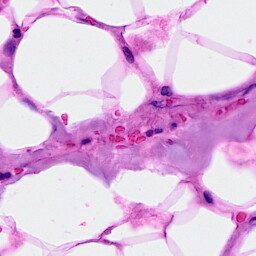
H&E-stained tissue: Breast